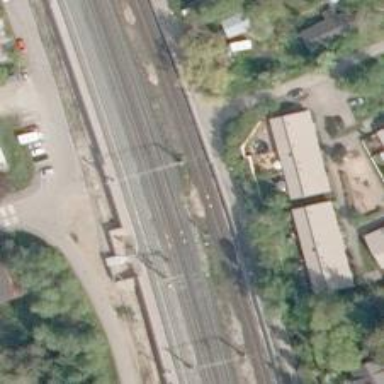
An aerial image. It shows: Railway track with continuous electrified contact line.